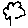
Label: tree